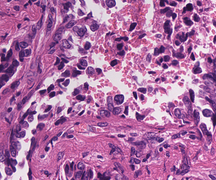
Tumor epithelial tissue: yes
Tumor-associated stroma tissue: yes
Normal tissue: no